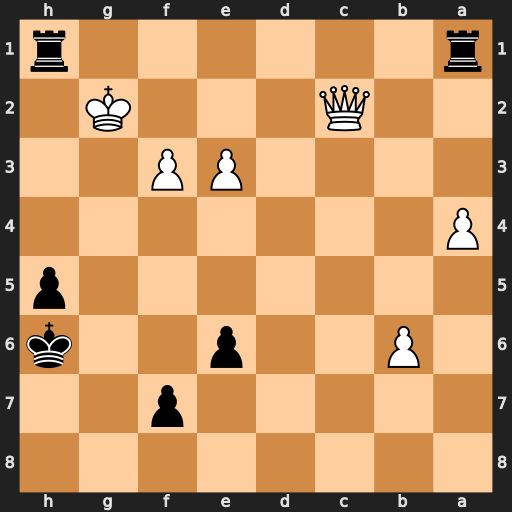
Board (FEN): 8/5p2/1P2p2k/7p/P7/4PP2/2Q3K1/r6r
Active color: b
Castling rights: -
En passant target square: -
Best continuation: Rag1+ Kf2 Rh2+ Kxg1 Rxc2